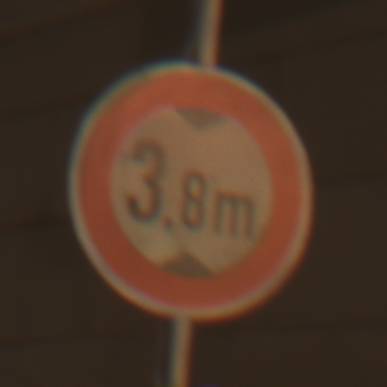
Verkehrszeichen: TatsaechlicheHoehe
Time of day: Night
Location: Outdoor (Urban)
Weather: Clear
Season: NotSpecified
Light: Artificial